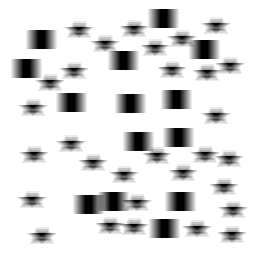
Squares: 14
Triangles: 0
Stars: 30
Total shapes: 44